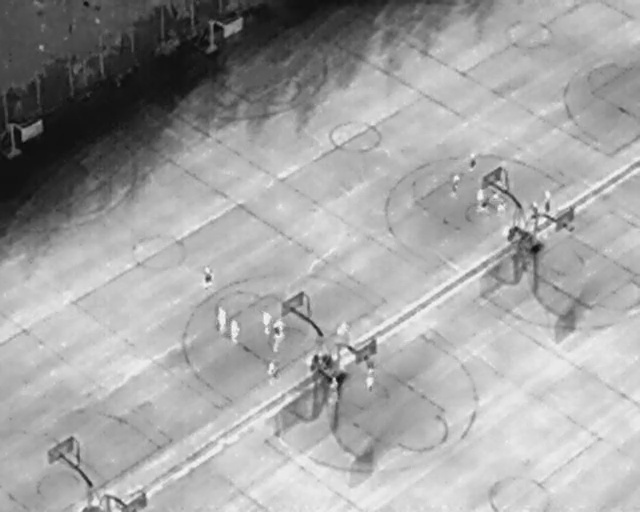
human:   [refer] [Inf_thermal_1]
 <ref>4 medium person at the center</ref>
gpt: <box>[[30, 52, 34, 54, 2], [32, 61, 36, 62, 2], [34, 63, 38, 65, 2], [39, 62, 43, 63, 2]]</box>

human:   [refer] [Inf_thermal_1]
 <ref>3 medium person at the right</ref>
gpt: <box>[[69, 35, 73, 37, 2], [73, 38, 76, 39, 2], [76, 38, 79, 40, 2]]</box>